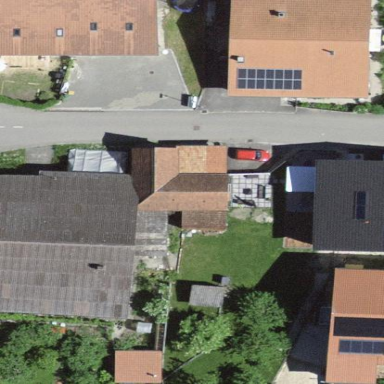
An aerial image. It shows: Farm building.